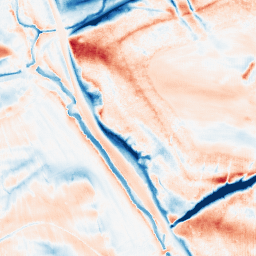
Category: classical
Decomposition family: gaussian_anisotropic
Decomposition parameters: sigma_x: 2
sigma_y: 10
Upsampling method: fft_zeropad
Upsampling parameters: scale: 8
Upsampling scale: 8